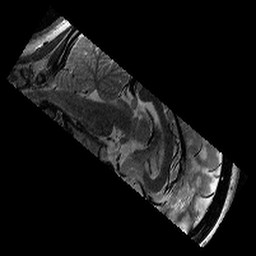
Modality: T2w
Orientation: sagittal
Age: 14
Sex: female
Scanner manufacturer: siemens
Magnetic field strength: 3 T
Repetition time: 9.23 s
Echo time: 0.067 s